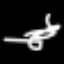
Label: squiggle